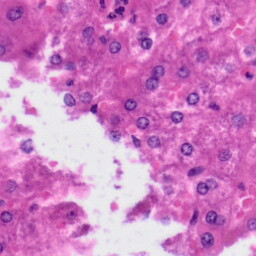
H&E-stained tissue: Liver